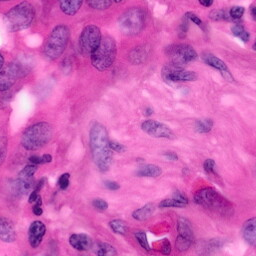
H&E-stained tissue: Pancreatic